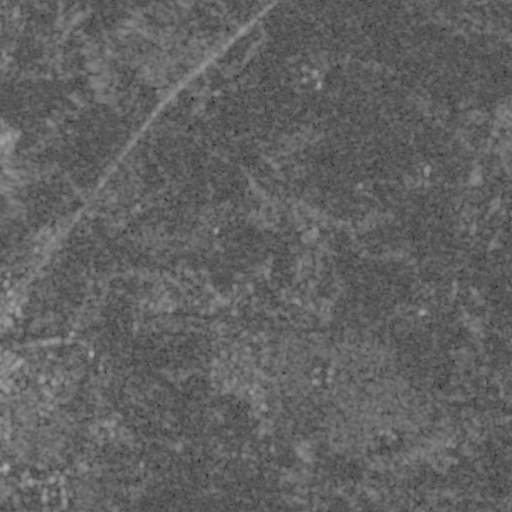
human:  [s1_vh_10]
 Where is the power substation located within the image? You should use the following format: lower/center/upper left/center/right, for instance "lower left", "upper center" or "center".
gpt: The power substation is located in the center right of the image.
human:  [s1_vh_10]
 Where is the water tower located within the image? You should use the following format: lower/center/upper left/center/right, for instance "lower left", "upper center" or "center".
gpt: The water tower is located in the center right of the image.
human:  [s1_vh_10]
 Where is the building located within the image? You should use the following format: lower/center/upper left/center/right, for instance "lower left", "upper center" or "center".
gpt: The building is located in the center right of the image.
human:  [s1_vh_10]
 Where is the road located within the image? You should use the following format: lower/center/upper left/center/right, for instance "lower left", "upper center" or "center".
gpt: There is no road in the image.

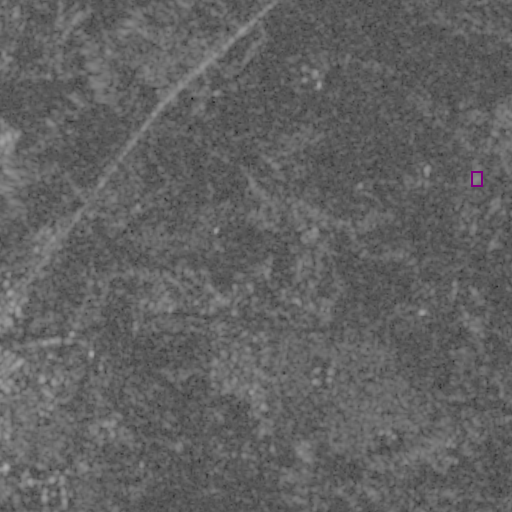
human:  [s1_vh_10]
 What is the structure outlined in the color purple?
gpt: The structure outlined in purple is a power substation.
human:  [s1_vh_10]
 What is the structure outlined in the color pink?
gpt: There is no pink outline.